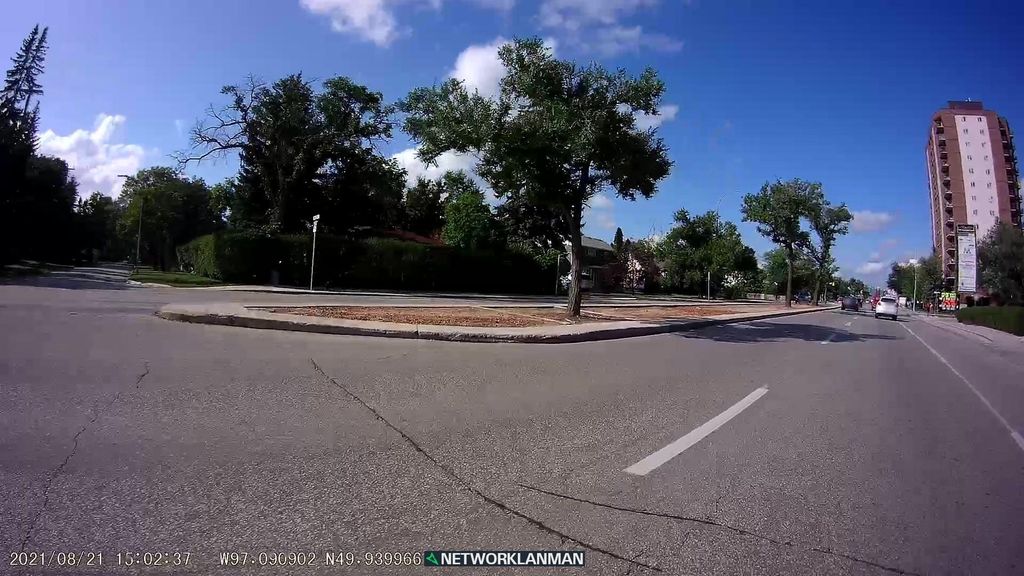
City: winnipeg